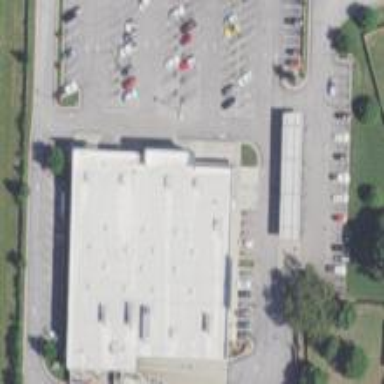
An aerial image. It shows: Supermarket.